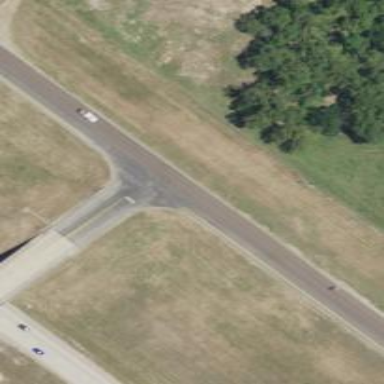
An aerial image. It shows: Tertiary road with frontage road along it.